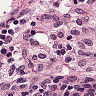
Metastatic tissue present: no